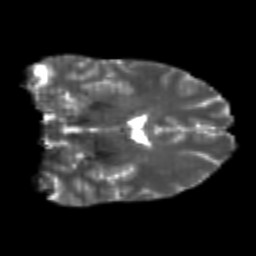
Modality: T2w
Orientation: coronal
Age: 22
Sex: male
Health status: healthy
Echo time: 0.074 s